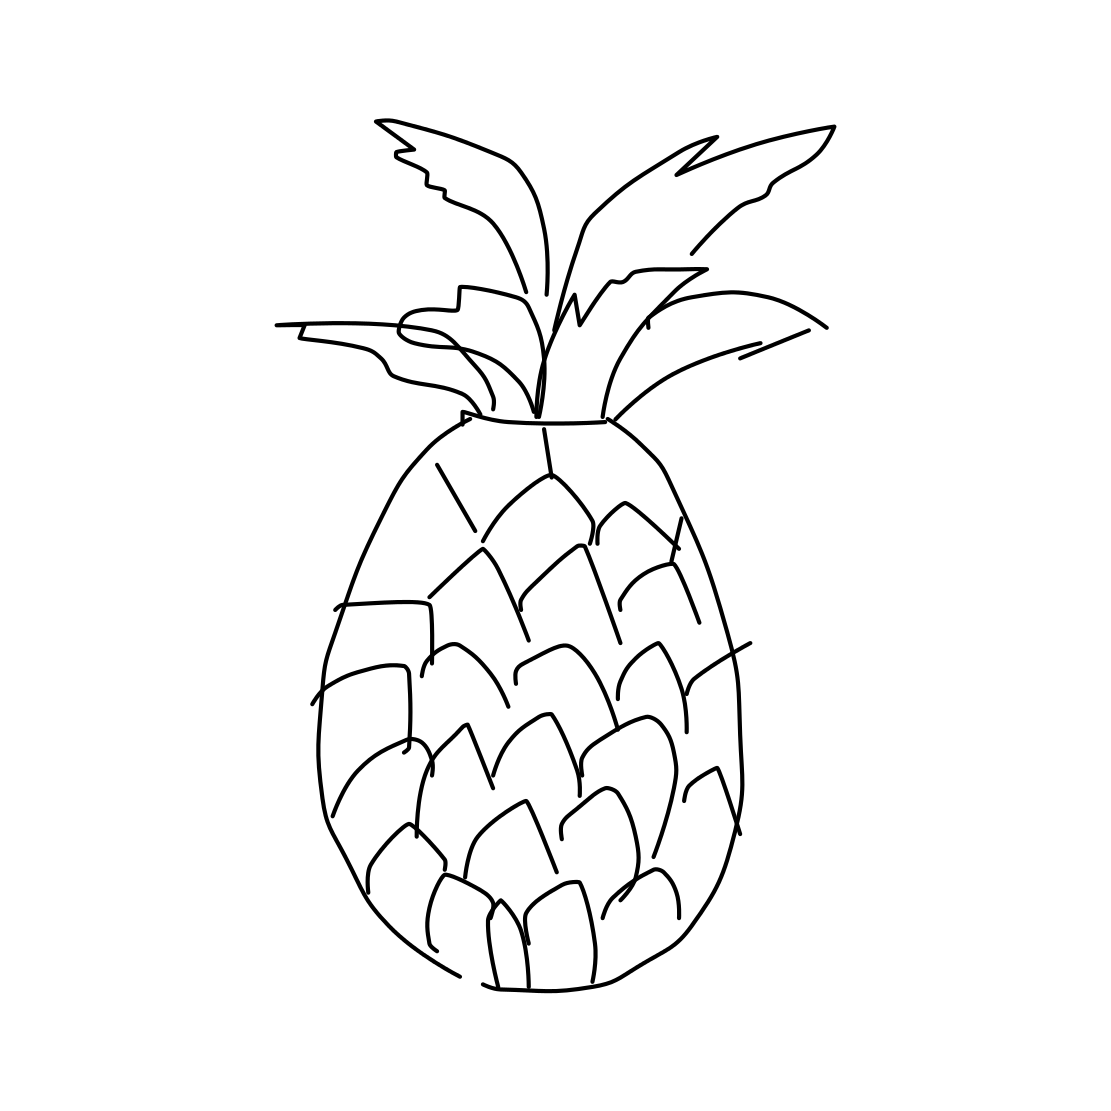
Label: pineapple